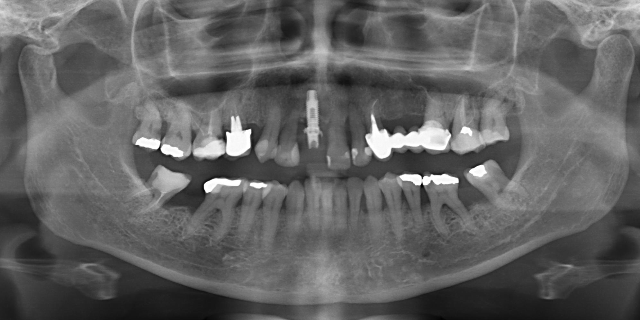
adult